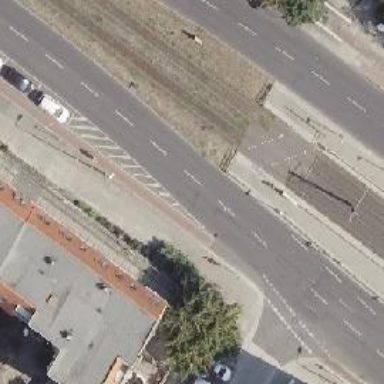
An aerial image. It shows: Unmarked crossing with pedestrian island.